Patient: sex M, age 62
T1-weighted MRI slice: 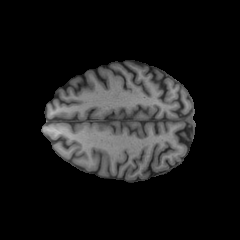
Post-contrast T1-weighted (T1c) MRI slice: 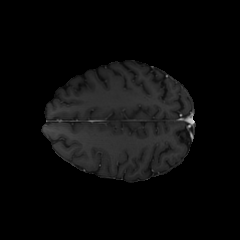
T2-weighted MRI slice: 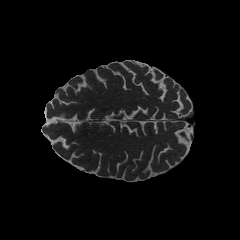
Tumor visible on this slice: no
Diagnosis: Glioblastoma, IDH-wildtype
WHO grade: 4